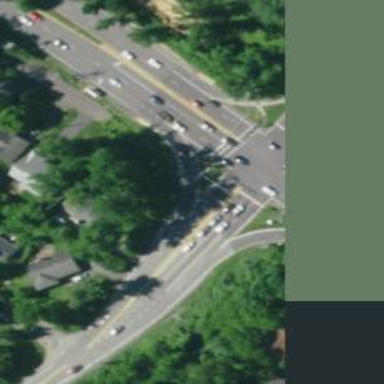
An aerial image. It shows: Asphalt road with primary link designation.